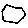
Label: hexagon